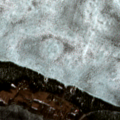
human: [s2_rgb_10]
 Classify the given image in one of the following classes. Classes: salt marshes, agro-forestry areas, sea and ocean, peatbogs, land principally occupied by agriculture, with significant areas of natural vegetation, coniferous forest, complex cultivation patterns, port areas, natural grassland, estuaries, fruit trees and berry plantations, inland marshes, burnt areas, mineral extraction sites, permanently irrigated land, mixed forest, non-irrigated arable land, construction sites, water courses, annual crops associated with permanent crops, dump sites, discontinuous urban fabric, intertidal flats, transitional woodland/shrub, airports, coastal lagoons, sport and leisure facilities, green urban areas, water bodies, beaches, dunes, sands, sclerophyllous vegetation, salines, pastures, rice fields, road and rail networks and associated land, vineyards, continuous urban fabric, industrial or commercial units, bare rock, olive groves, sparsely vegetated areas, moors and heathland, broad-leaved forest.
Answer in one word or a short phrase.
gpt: coniferous forest, water bodies